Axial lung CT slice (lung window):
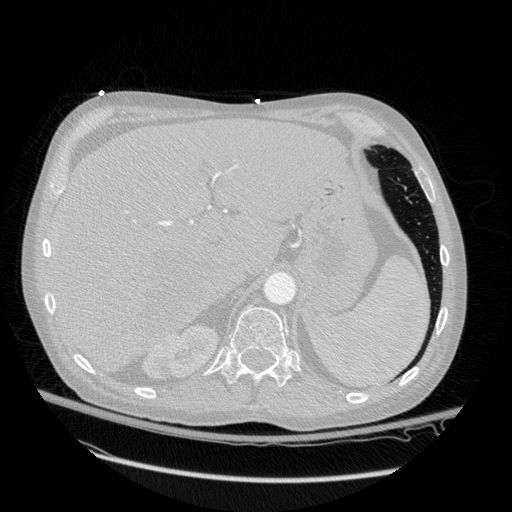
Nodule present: no